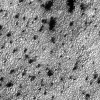
Atmospheric dust classification: not_dusty